Question: I've constructed an 'UICollectionView' in a storyboard and implemented all of its required data source and delegate methods in the view controller. In the storyboard, I checked the 'Section Header' property on the collection view and set the header view's class to a subclass of 'UICollectionResusableView' (in the storyboard).
From here, I dragged in two UI elements onto the header view via the storyboard--a label and a segmented control:

When the program is executed, the label appears in the header view of the collection view (with no actual code required), but the segmented control does not. However, when a segmented control is dragged onto a typical 'UIView', it displays and is manipulatable with no code required. Even when instantiated through code in an 'IBOutlet', the segmented control does not appear.
Why is the segmented control not visible on the collection view's header while it is in a typical 'UIView', and why does the label display without issue?
Here is the init method for the custom header view, in which I attempted adding the segmented control programmatically (as opposed to in the storyboard):
'''
- (id)initWithFrame:(CGRect)frame
{
self = [super initWithFrame:frame];
if (self) {
_segmentedControl = [[UISegmentedControl alloc] initWithItems:[NSArray arrayWithObjects:@"One", @"Two", nil]];
[_segmentedControl setFrame:CGRectMake(0, 0, 100, 50)];
[_segmentedControl addTarget:self action:@selector(segmentedControlChanged:) forControlEvents:UIControlEventValueChanged];
[self addSubview:_segmentedControl];
}
return self;
}
'''
As requested, here is the '-[UICollectionReusableView viewForSupplementaryElementOfKind:]' method in the main view controller:
'''
- (UICollectionReusableView *)collectionView:(UICollectionView *)cv viewForSupplementaryElementOfKind:(NSString *)kind atIndexPath:(NSIndexPath *)indexPath {
GalleryHeader *headerView = [cv dequeueReusableSupplementaryViewOfKind:UICollectionElementKindSectionHeader withReuseIdentifier:@"HeaderView" forIndexPath:indexPath];
return headerView;
}
'''
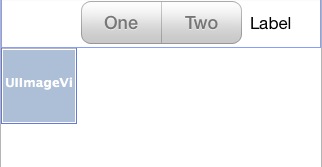
Answer: I'm not able to reproduce your storyboard problem, it works just fine for me when i add the segmented control by dragging it directly in the storyboard (with no code required). As for your alternative way of adding it programmatically, the problem here is that when a view is initialized from the storyboard (as it is in this case), the 'initWithCoder' initializer method is used (not the 'initWithFrame' initializer method). Hence, if you override that method, inserting the code in there, it should work:
'''
-(id)initWithCoder:(NSCoder *)aDecoder
{
self = [super initWithCoder:aDecoder];
if(self){
_segmentedControl = [[UISegmentedControl alloc] initWithItems:[NSArray arrayWithObjects:@"One", @"Two", nil]];
_segmentedControl.bounds = CGRectMake(0, 0, 100, 50);
[_segmentedControl addTarget:self action:@selector(segmentedControlChanged:) forControlEvents:UIControlEventValueChanged];
[self addSubview:_segmentedControl];
}
return self;
}
'''
P.S. It doesnt affect this specific case, but you should just do:
'''
GalleryHeader *headerView = [cv dequeueReusableSupplementaryViewOfKind:kind withReuseIdentifier:@"HeaderView" forIndexPath:indexPath];
'''
instead of:
'''
GalleryHeader *headerView = [cv dequeueReusableSupplementaryViewOfKind:UICollectionElementKindSectionHeader withReuseIdentifier:@"HeaderView" forIndexPath:indexPath];
'''
As it is the collection view that will ask for the right kind of view, you should worry about specifying it!
EDIT: The steps i followed to create the header from storyboard are:
-

-

-

-

- 'collectionView:viewForSupplementaryElementOfKind:atIndexPath:'
'''
-(UICollectionReusableView *)collectionView:(UICollectionView *)collectionView
viewForSupplementaryElementOfKind:(NSString *)kind
atIndexPath:(NSIndexPath *)indexPath
{
return [self.collectionView dequeueReusableSupplementaryViewOfKind:UICollectionElementKindSectionHeader withReuseIdentifier:@"collectionViewHeader" forIndexPath:indexPath];
}
'''
Let me know if you can spot any difference between what you did and what I did!